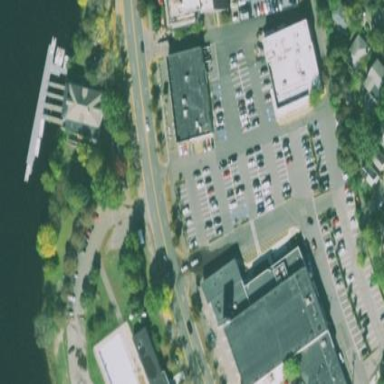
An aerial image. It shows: Retail building with black roof.